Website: walmart
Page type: billing-address
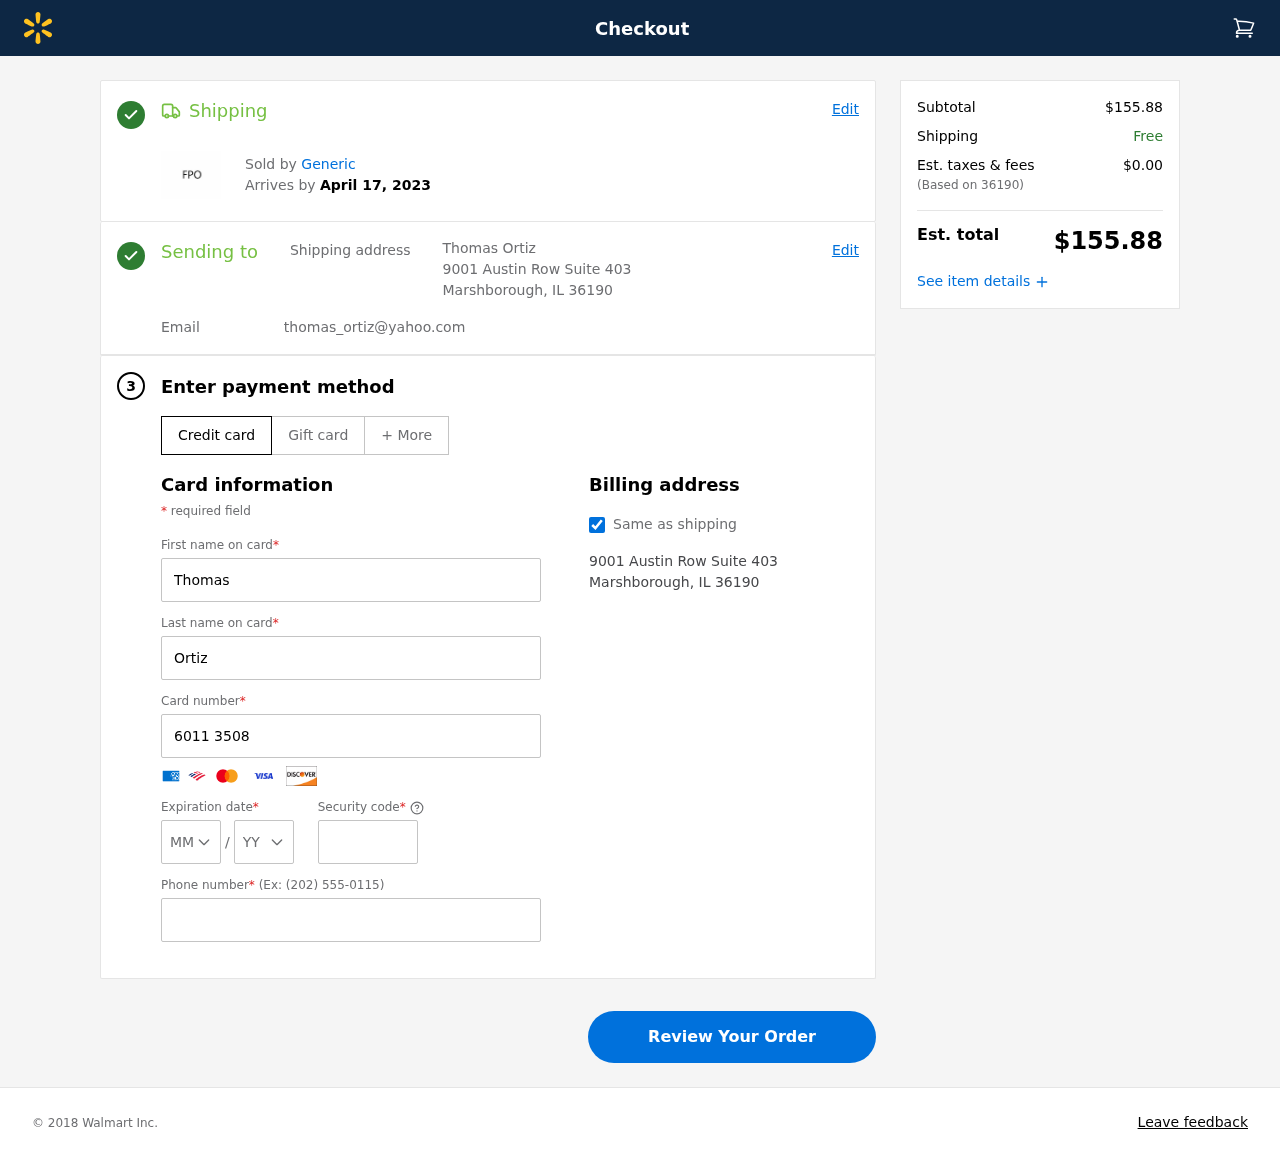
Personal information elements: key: PII_CARD_CVV
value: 813
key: PII_CARD_EXPIRY_MONTH
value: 11
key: PII_CARD_EXPIRY_YEAR
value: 30
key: PII_CARD_NUMBER
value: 6011 3508 8813 9923
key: PII_CITY_STATE_ZIP
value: Marshborough, IL 36190
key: PII_EMAIL
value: thomas_ortiz@yahoo.com
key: PII_FIRSTNAME
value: Thomas
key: PII_FULLNAME
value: Thomas Ortiz
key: PII_LASTNAME
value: Ortiz
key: PII_PHONE
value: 6188963780
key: PII_POSTCODE
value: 36190
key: PII_STREET
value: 9001 Austin Row Suite 403
Product elements: key: PRODUCT1_BRAND
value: Generic
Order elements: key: ORDER_DELIVERY_DATE
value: April 17, 2023
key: ORDER_SUBTOTAL
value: $155.88
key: ORDER_TAX
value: $0.00
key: ORDER_TOTAL
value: $155.88